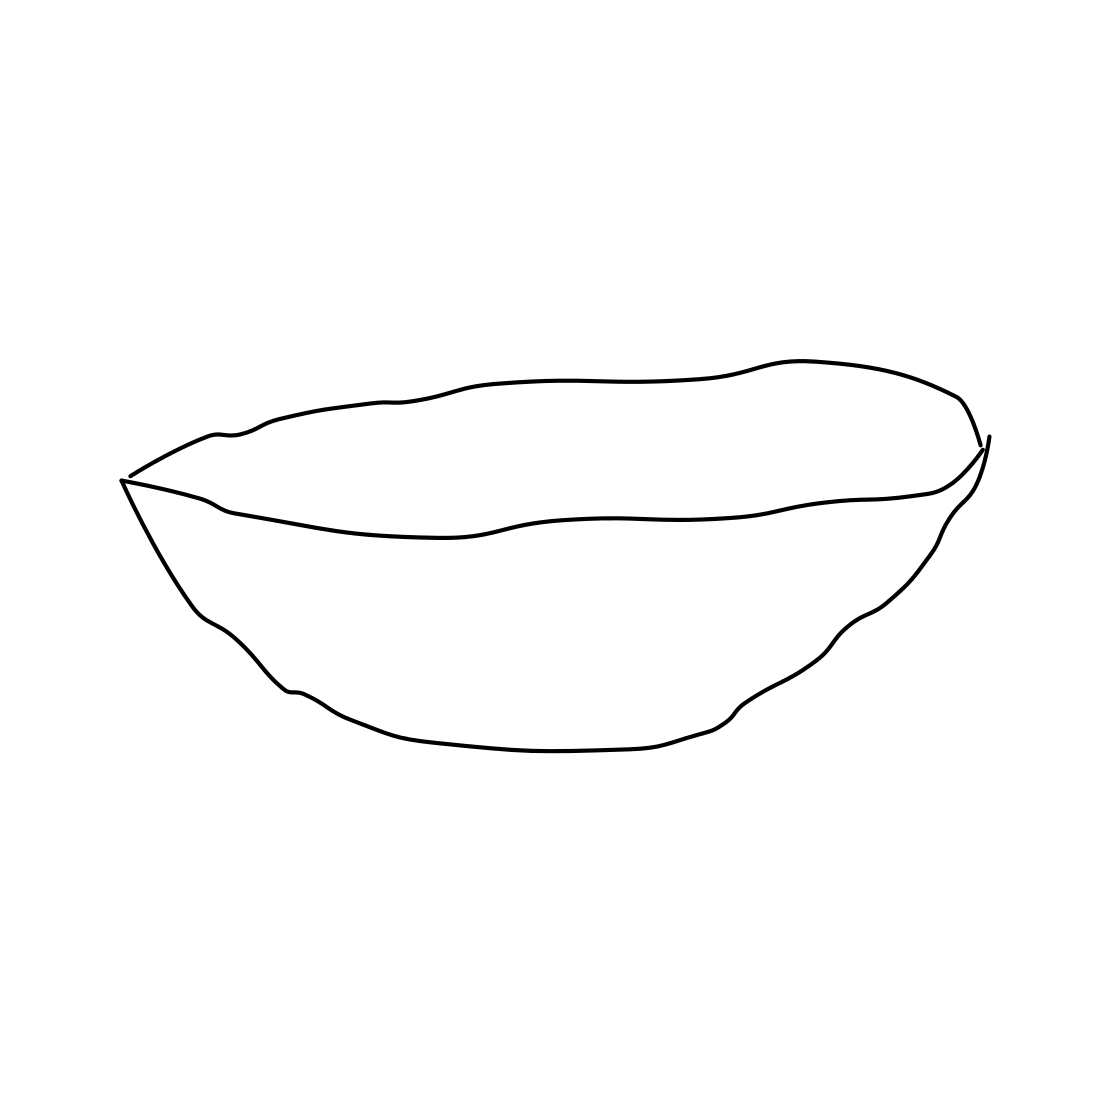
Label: bowl